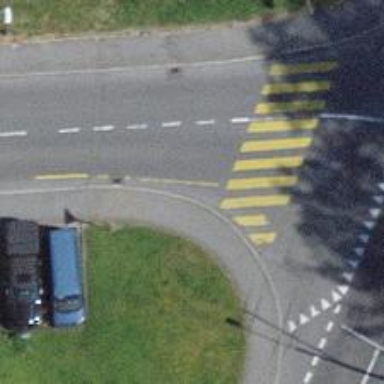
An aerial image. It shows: Kerb barrier.